Question:
I am using ADT to develop Android application in Linux Mint. Because of the backup and restore of the source code I thought of using SVN in Eclipse, so I went to
> Subversive - <URL> through the "install new software" and install.
This shows me two option
> Core SVNKit Library (required)
Optional JNA Library (recommended)
Which I installed now I am confused how to checkout my code from my repository or commit my code to it. I don't see any option to do it.
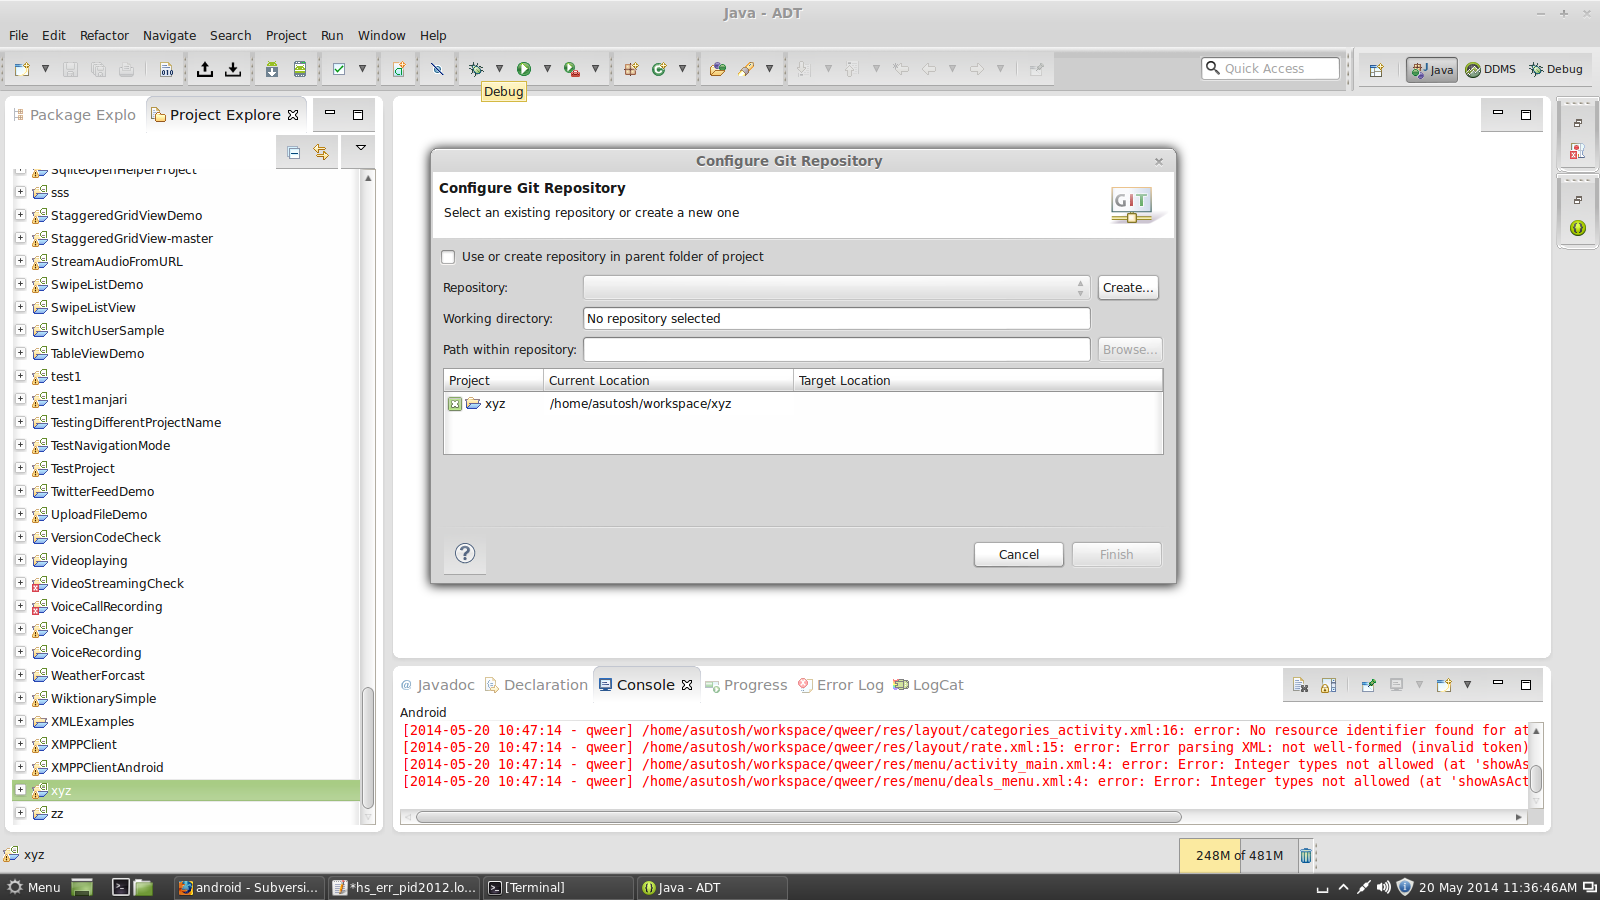
Answer: Ok, SVNKit is the connector (client) to connect your SVN, with installing it you can checkout,commit or update your codes.
As far as i know JNA is a little library for native access to shared libraries to make things easier. From wiki:
'''
Java Native Access provides Java programs easy access to native shared libraries
without using the Java Native Interface. JNA's design aims to provide native access in
a natural way with a minimum of effort. No boilerplate or generated glue code is
required.
'''
So i think you should install both, but JNA is optional as FAQ says :)